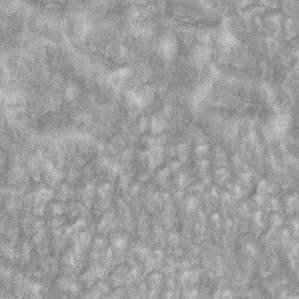
Label: frost